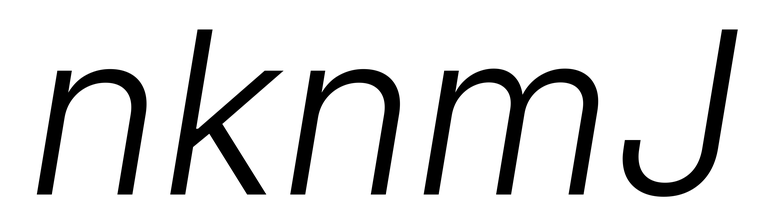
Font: Inter-Italic_Light_Italic